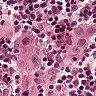
Metastatic tissue present: yes